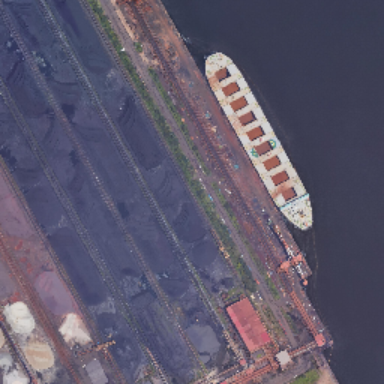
A white dry cargo ship is moored in the black sea near the striped coast .